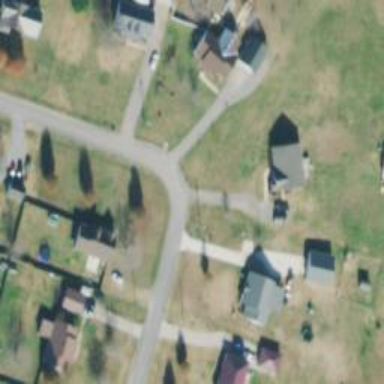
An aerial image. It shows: Residential road.